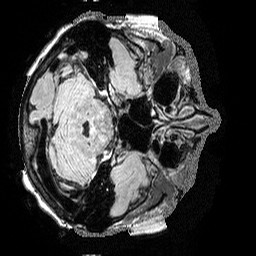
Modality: FLAIR
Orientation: axial
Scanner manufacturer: siemens
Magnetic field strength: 3 T
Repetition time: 5 s
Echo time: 0.391 s